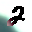
Label: 2